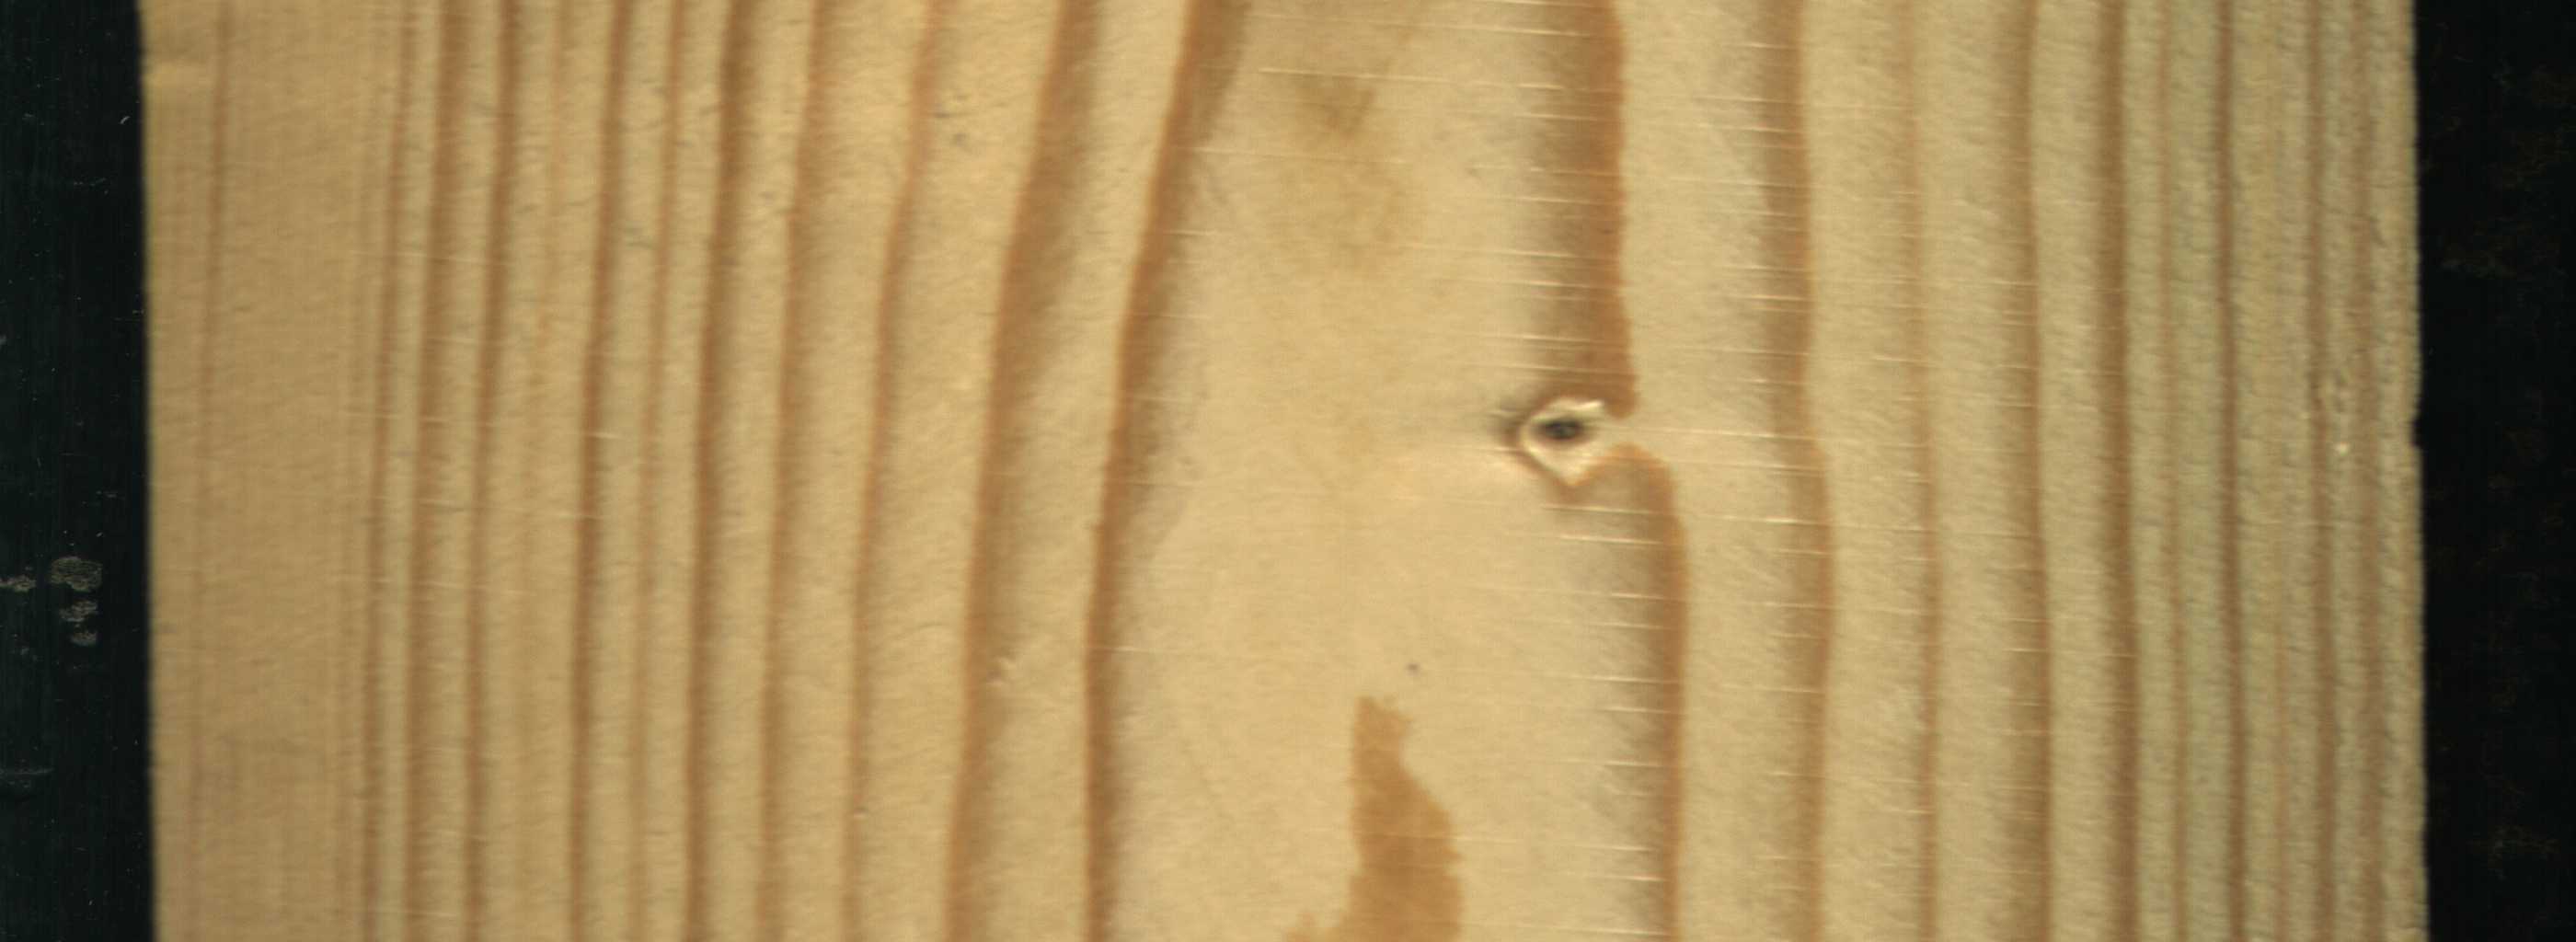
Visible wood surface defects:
Live_Knot